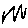
Label: zigzag